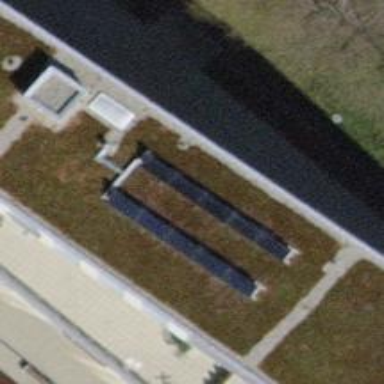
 consisting of solar photovoltaic panels."